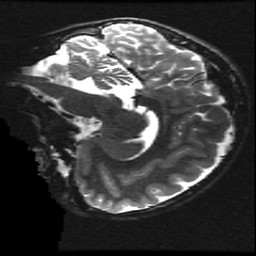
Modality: T2w
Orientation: sagittal
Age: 10
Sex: male
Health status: ill
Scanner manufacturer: ge
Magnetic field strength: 3 T
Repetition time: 7.5 s
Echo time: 0.1015 s